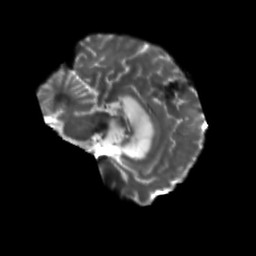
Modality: T2w
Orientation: sagittal
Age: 65
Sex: female
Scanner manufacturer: siemens
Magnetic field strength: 3 T
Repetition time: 5.25 s
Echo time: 0.08 s